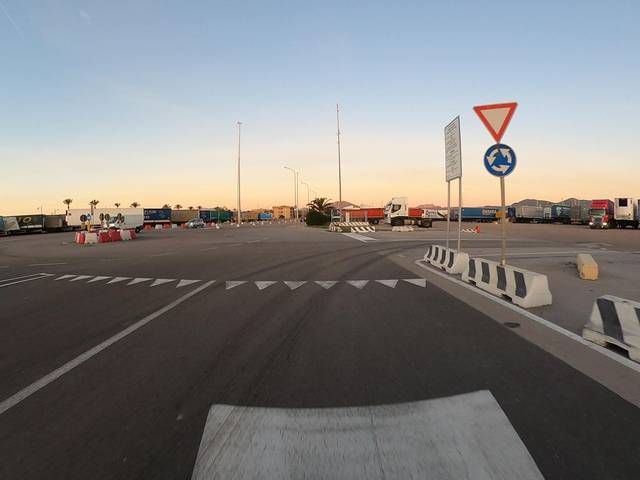
Region: Italy
Coordinates: 40.924, 9.515